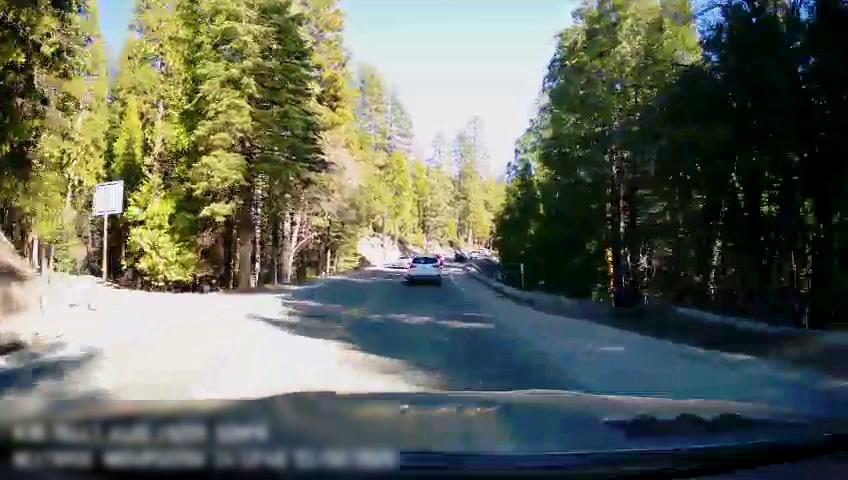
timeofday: Day
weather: Sunny
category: Drivable Space
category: Vehicles | Car
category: Vehicles | SUV
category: Lanes | Alternate Lane
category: Lanes | Opposite Lane
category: Traffic | Signs